Field crop: maize
Growth stage: 2
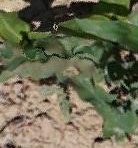
Species: maize